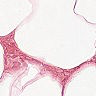
Metastatic tissue present: no